Question: This is a snake game. How many steps do you need to take from the current state to eat the food?
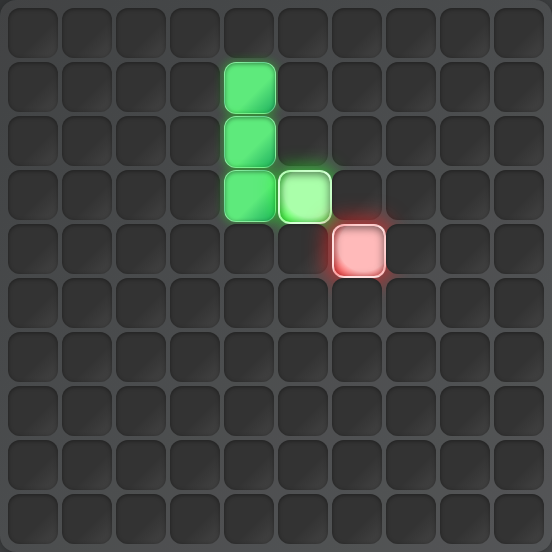
Answer: 2